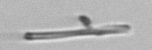
Label: fiber_TAG_external_detritus